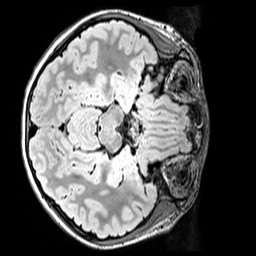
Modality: FLAIR
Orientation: axial
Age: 12
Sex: female
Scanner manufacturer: siemens
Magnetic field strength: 3 T
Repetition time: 5 s
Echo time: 0.388 s